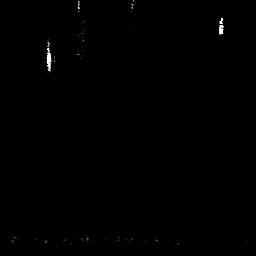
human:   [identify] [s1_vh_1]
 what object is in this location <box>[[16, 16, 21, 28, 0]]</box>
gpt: <ref>1 small ship at the top left</ref>